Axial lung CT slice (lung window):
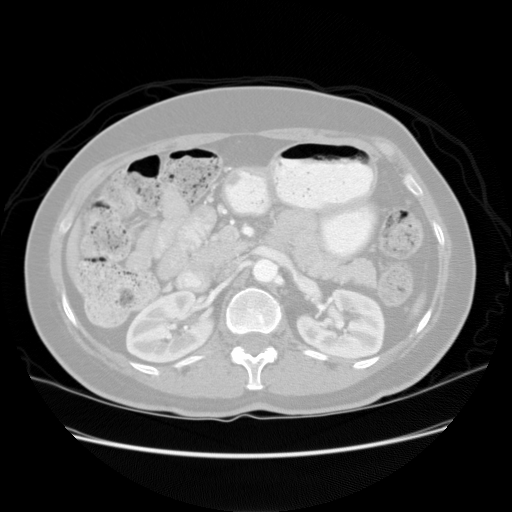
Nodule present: no